Question: In essence, I need to have my 'div' transformed to position itself like the top side of this box (ignoring the radius border, logo, gradient, etc.)

In order to do so, I need to
1. Rotate the element to the proper angle, which I know how to do using transform:rotate(45deg). Example here. The problem with this is that there is no depth, it just looks like a rotated square because that's what it is. I want it to look like a plane that something could be set on
2. Add the perception of depth on the element, which I also know how to do using Craig Buckler's approach. Example here
3. Combine the two effects on the element at the same time. This is the part that I cannot seem to get correct
My basic code
'''
/* HTML */
<div id='square'></div>
/* CSS (without any transforms) */
#square {
width:150px;
height:150px;
background:black;
position:absolute;
top:50%; left:50%;
margin-left:-75px;
margin-top:-75px;
}
'''
I thought I could get the effect I'm looking for by simply combining the two, using
'''
transform: rotate(45deg) perspective(300px) rotateX(25deg);
'''
but I found it was not so. <URL>. The problem with this one is that it still does the 'rotateX' based on the original orientation of the element, not the rotated version. Thus, it does not have the proper effect
I thought I could make it take the rotated angle of '45deg' into consideration for the 'rotateX' if I applied the 'rotate(45deg)' to a container element, but this was also to no avail. <URL>
I have tried variations of these approaches but (of course) have yet to get the effect I'm looking for
Do you have any idea how I can properly achieve this effect?
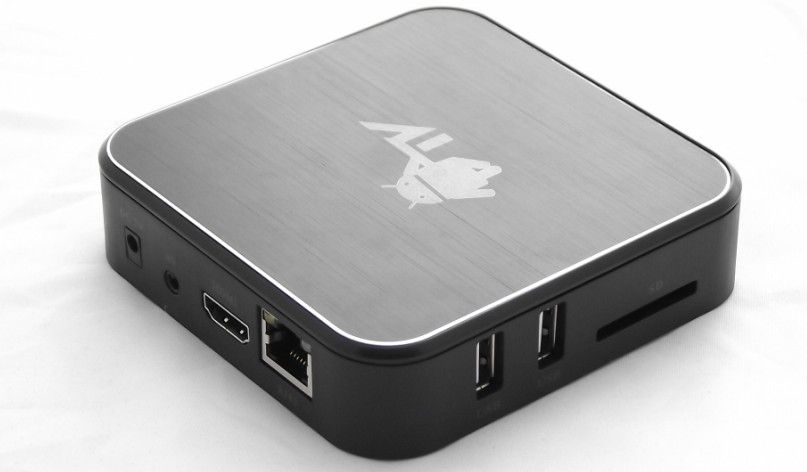
Answer: The correct transform is
'''
perspective(300px) rotateX(25deg) rotate(45deg);
'''
You want the plane where the element is to be always facing you, so first of all you rotate in X. This sets a plane that at the bottom is near you and at the top is far from you, and you don't want this plane to rotate, so you can't place a rotation it.
Once you have set this plane, then, inside it, you rotate the div.
Maybe this <URL> makes it more clear, hover the div to see the rotation plane.